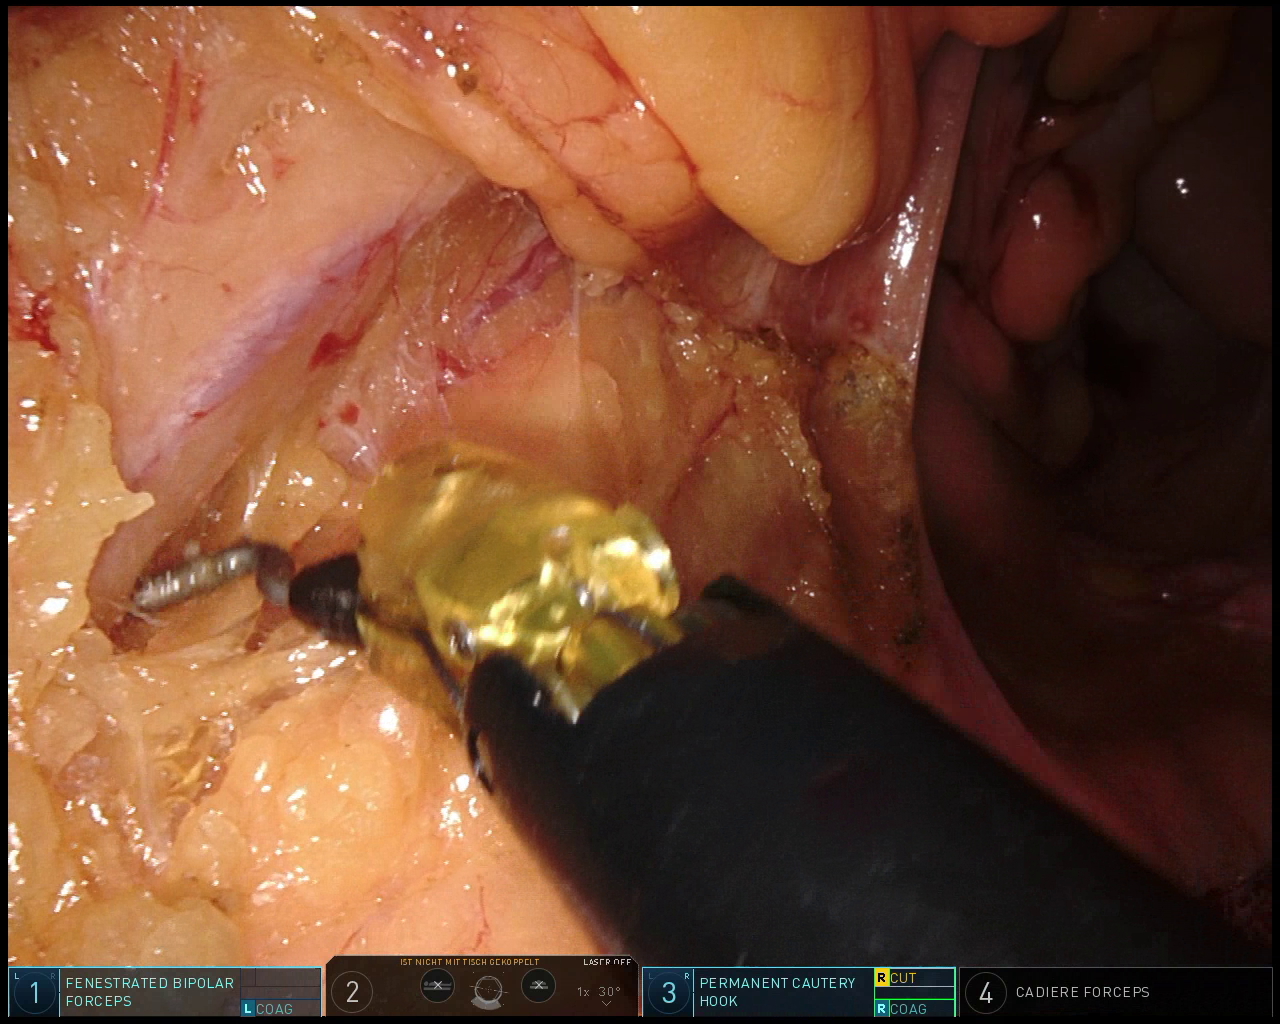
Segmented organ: inferior_mesenteric_artery
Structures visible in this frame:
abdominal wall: no
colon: yes
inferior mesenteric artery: yes
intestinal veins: no
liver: no
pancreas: no
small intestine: no
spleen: no
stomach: no
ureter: no
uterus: no
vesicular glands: no